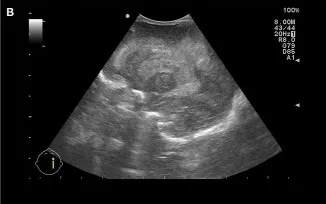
Parasagittal left plane view.
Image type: radiology (ultrasound)